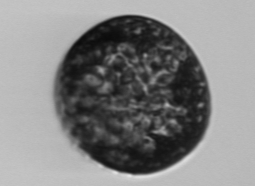
Label: Coscinodiscus